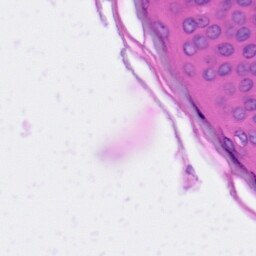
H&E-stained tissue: Skin